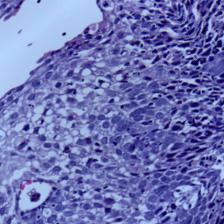
Diagnosis: OSCC